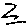
Label: zigzag